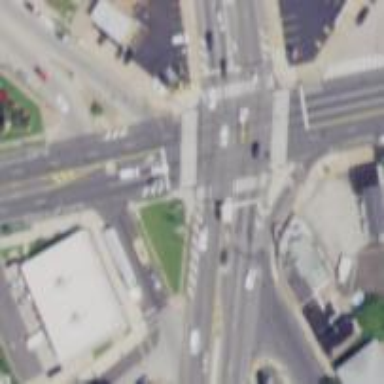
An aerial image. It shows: Marked road crossing.